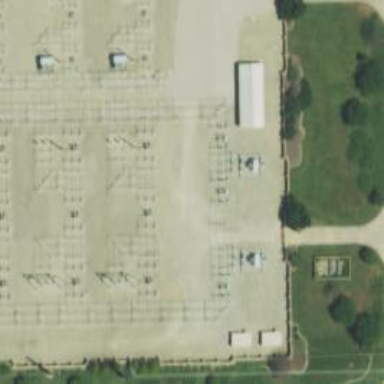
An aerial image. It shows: Switch for power supply.